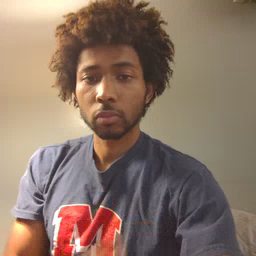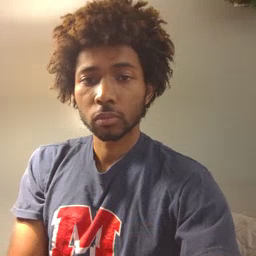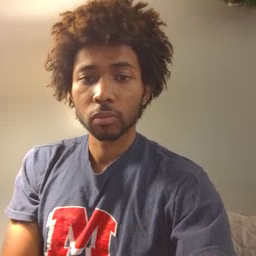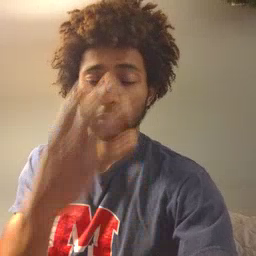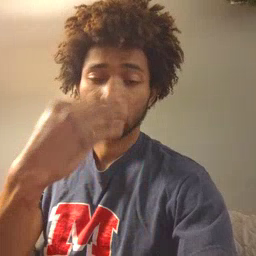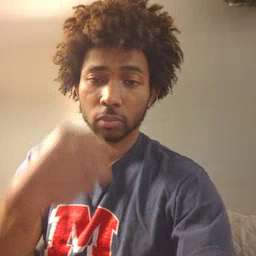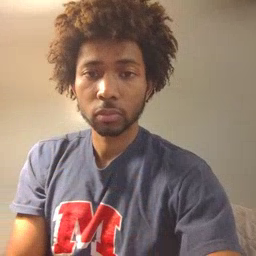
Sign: sleepy